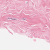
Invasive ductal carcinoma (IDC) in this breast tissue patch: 0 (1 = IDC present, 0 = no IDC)